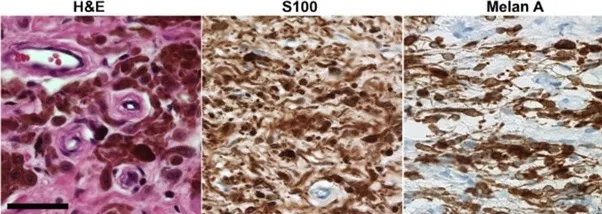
Histology of melanotic neurofibroma depicting clustered and scattered pigmented cells in H&E stain. Tumor cells react with antibodies against S100-protein and melan-A, note the typical wavy contours of the cells in the immunohistochemistry (Scale=50 microm).
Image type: pathology (immunostaining)